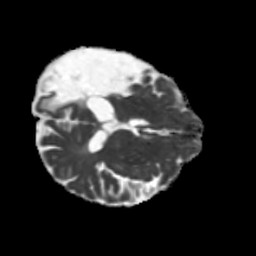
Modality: MD
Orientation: axial
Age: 58
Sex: male
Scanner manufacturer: siemens
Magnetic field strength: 3 T
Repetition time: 5.25 s
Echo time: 0.08 s